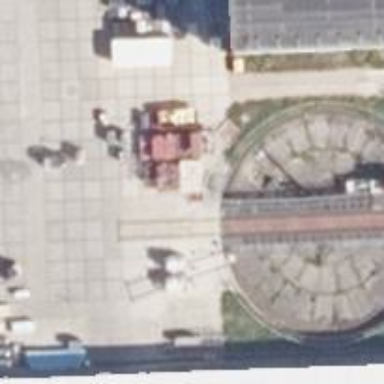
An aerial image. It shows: Railway turntable.